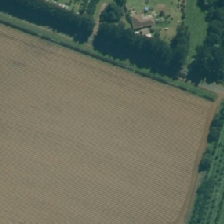
Land cover: shortrotation_cropland